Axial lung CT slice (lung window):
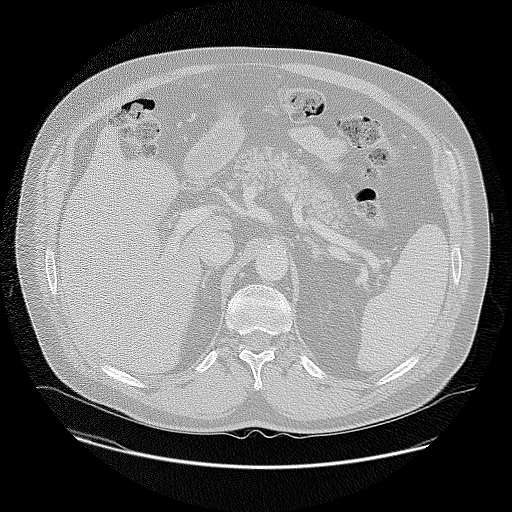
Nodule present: no